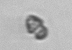
Label: Heterocapsa_rotundata